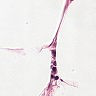
Metastatic tissue present: no